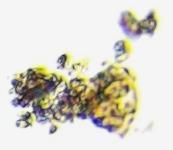
Label: Detritus